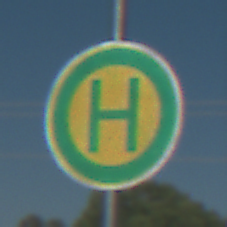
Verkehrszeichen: Haltestelle
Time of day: MorningAfternoon
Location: Outdoor (Special)
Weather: Clear
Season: NotSpecified
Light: Natural